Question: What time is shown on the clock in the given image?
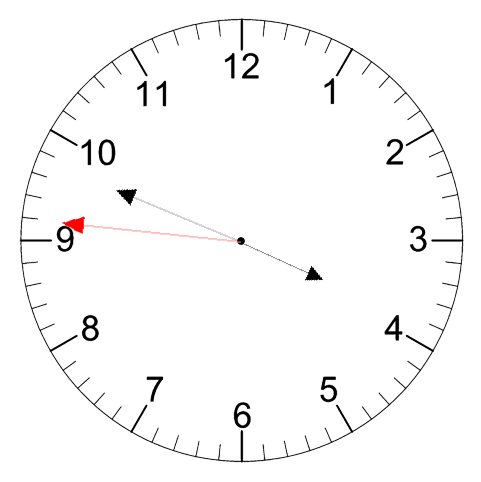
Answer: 03:48:46